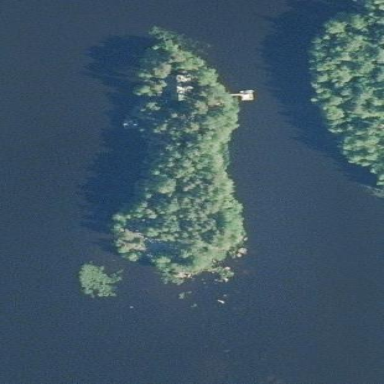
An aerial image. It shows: Islet surrounded by woodland.